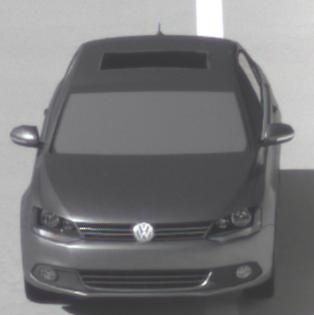
Make: VW
Model: Jetta 1.2 TSI
Detailed model: Jetta (IV)
Model produced from: 2011/01
Model produced until: 2014/08
Doors: 4
Color: gray
Road condition: dry road
Daytime: morning or afternoon
Contrast: high contrast